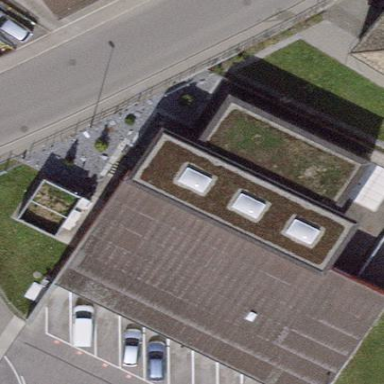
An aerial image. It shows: Wastewater plant building.